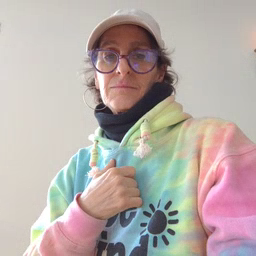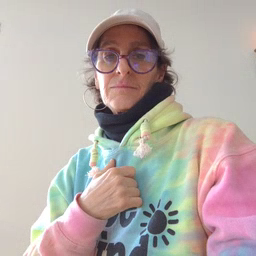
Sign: sad